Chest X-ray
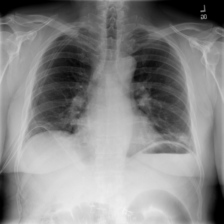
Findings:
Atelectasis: positive
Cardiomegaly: negative
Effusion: negative
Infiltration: negative
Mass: negative
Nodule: negative
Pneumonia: negative
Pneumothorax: negative
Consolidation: negative
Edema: negative
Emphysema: negative
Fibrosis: negative
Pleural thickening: negative
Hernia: negative